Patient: sex F, age 49
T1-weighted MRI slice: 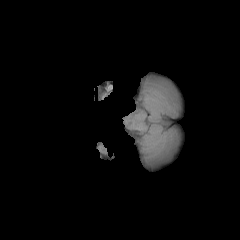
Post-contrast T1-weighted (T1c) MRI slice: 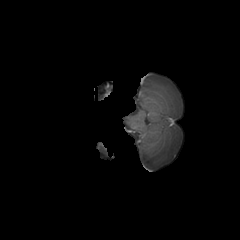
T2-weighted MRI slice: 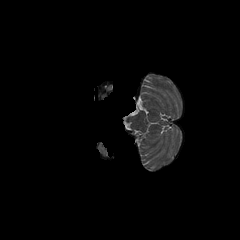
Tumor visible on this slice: no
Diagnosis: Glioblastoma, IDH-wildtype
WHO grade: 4